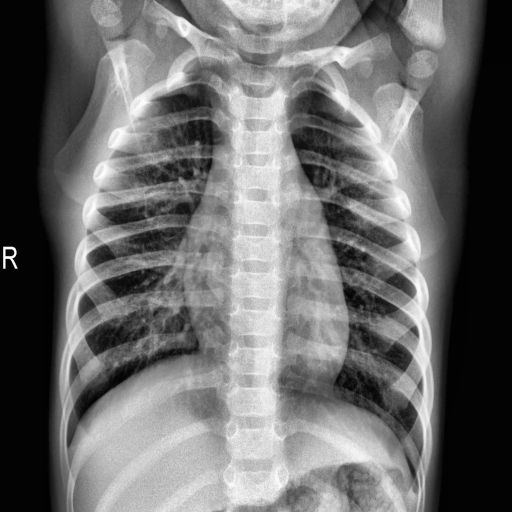
Finding: NORMAL